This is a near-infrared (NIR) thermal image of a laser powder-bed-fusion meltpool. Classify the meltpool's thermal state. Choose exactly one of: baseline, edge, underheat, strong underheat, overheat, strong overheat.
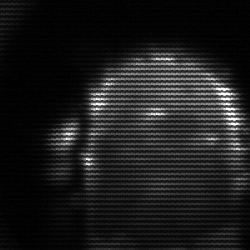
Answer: baseline